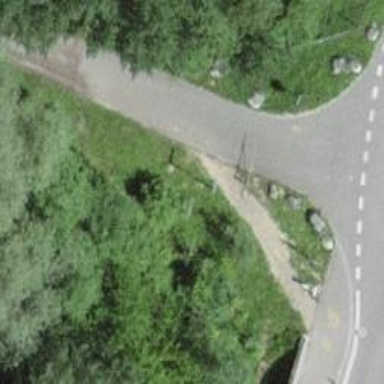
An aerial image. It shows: Bollard barrier.